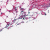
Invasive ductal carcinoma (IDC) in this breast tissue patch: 0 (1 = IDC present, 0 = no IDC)